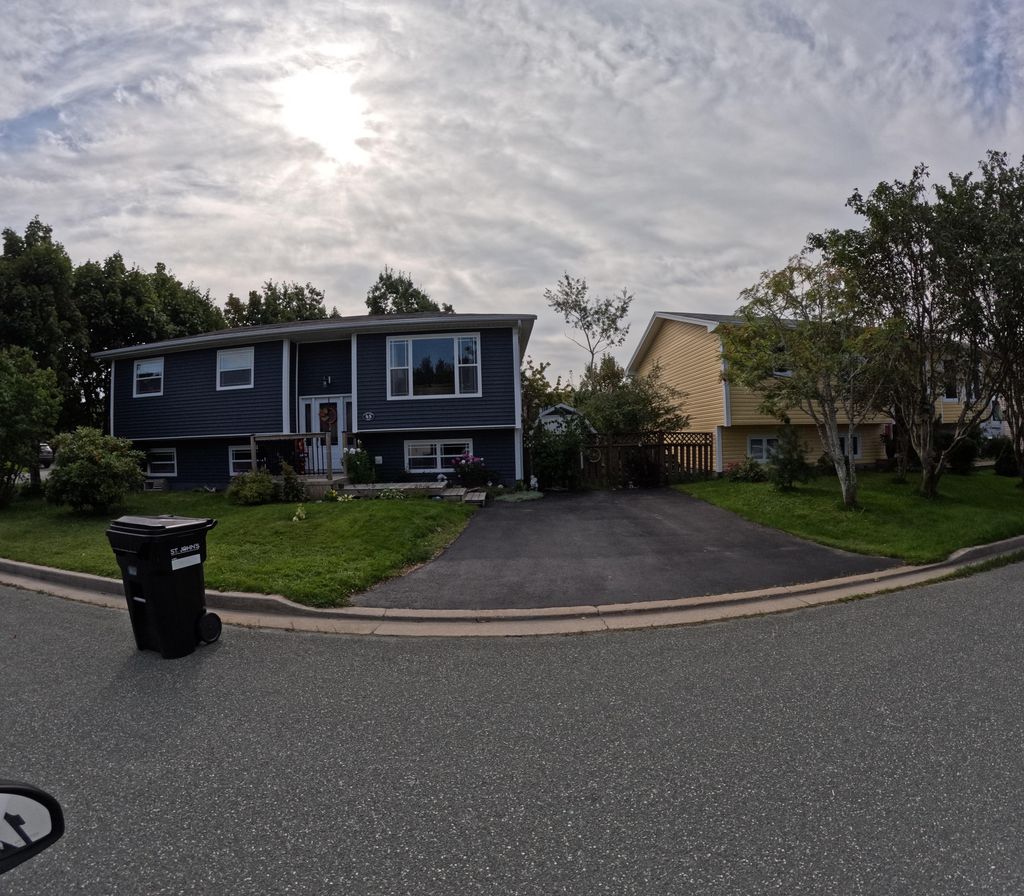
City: st_johns